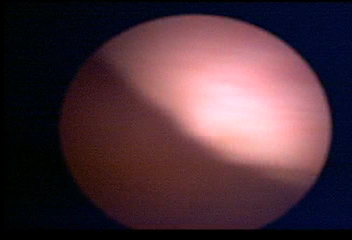
Modality: WLC
Class: Normal mucosa
Bladder cancer association: No